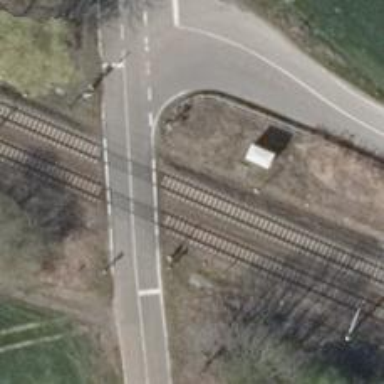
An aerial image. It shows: Railway signal.